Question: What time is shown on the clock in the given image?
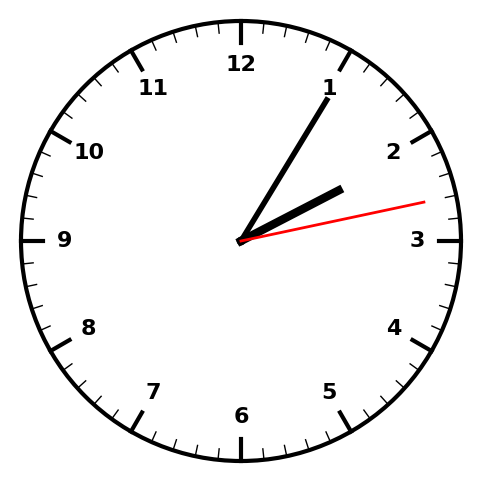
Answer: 02:05:13